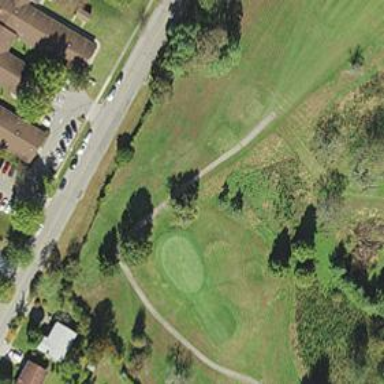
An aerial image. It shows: Golf cartpath that is also road path.